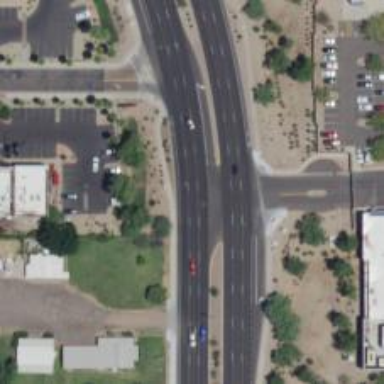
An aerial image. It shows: Secondary link road with asphalt surface.